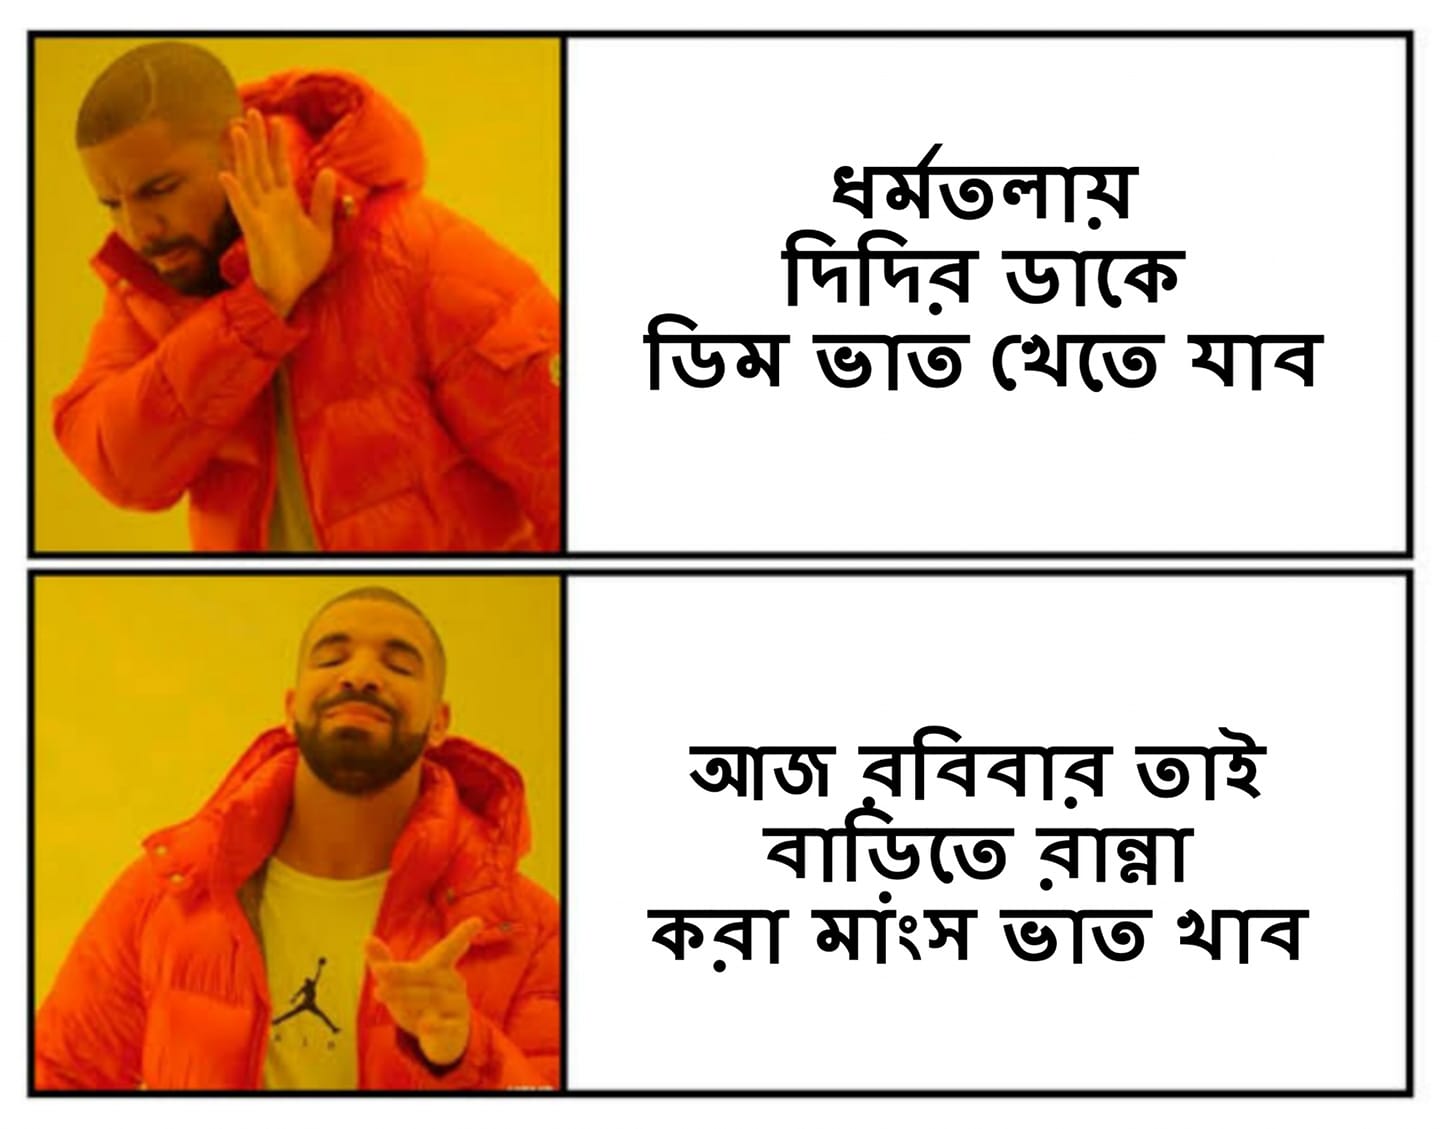
Caption: ধর্মতলায় দিদির ডাকে ডিম ভাত খেতে যাব     আজ রবিবার তাই বাড়িতে রান্না করা মাংস ভাত খাব
Label: non-hate